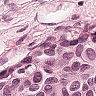
Metastatic tissue present: yes